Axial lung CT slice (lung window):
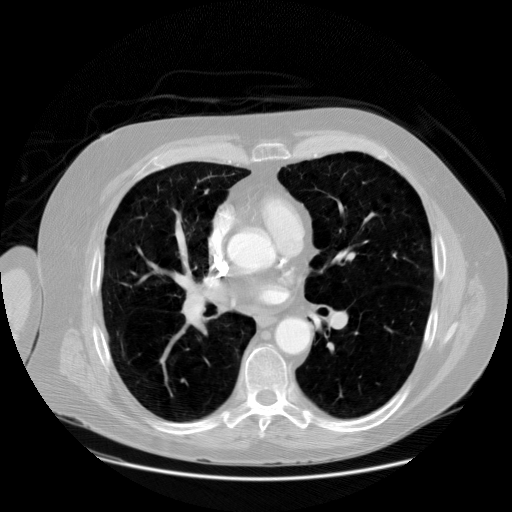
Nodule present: no